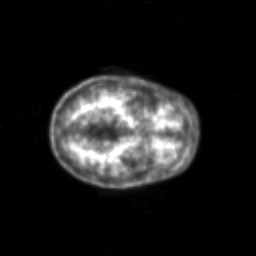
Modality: PET
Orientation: axial
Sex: female
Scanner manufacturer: siemens